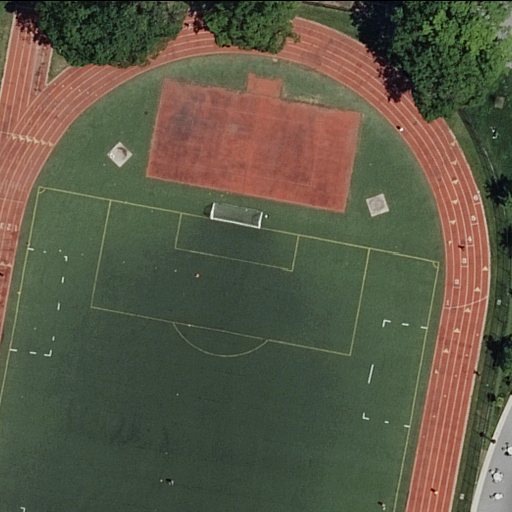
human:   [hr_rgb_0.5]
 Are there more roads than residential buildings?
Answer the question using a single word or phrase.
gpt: yes

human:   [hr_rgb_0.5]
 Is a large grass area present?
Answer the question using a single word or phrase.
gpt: no

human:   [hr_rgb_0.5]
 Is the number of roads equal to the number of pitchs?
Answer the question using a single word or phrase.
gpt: no

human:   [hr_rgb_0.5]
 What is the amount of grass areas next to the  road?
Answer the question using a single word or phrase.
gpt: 2

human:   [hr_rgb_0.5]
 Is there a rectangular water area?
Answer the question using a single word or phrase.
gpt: no

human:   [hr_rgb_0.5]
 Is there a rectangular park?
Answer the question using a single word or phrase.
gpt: yes

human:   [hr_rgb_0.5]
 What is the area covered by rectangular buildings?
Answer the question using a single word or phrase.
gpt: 0m2

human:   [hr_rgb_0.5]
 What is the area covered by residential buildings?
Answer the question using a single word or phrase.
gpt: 0m2

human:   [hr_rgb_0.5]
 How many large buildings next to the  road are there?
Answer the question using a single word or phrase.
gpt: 0

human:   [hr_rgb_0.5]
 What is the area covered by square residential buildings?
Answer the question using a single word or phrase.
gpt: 0m2

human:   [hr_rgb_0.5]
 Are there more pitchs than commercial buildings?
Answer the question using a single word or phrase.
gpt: yes

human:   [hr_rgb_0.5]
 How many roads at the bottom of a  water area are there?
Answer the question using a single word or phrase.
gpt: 0

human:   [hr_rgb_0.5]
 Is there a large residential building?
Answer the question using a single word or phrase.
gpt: no

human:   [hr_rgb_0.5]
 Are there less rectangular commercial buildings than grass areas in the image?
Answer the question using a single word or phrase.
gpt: yes

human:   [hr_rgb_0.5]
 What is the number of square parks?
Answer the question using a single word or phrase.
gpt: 0

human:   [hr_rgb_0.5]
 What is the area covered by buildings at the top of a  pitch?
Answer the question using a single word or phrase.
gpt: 0m2

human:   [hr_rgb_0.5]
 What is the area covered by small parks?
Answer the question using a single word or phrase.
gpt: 0m2

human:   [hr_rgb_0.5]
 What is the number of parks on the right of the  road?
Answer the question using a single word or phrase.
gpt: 0

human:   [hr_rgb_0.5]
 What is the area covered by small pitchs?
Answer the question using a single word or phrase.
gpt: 57m2

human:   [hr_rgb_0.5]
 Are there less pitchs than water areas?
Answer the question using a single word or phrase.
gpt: no

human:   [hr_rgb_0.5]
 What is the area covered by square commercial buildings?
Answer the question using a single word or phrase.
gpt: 0m2

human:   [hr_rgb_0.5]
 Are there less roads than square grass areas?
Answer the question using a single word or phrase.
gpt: no

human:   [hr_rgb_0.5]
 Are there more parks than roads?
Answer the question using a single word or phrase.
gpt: no

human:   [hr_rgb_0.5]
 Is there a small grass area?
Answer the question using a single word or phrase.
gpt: no

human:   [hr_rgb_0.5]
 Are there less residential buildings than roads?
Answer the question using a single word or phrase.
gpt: yes

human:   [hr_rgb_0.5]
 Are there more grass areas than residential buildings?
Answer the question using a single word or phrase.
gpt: yes

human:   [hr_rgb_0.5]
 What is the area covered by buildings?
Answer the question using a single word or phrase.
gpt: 0m2

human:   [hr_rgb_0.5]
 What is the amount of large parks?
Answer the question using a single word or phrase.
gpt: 1

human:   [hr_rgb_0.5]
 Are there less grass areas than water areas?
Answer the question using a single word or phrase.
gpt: no

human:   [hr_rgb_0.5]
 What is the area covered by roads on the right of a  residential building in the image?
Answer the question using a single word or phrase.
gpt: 0m2

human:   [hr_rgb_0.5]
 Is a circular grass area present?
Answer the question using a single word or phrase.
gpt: no

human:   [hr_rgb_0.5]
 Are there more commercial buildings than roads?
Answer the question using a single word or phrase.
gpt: no

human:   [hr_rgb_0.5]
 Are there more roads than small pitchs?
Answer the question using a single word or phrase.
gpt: no

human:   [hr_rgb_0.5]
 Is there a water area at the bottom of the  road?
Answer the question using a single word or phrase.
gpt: no

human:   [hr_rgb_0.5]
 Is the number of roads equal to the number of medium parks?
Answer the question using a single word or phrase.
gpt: no

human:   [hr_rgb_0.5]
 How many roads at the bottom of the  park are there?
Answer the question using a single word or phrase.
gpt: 0